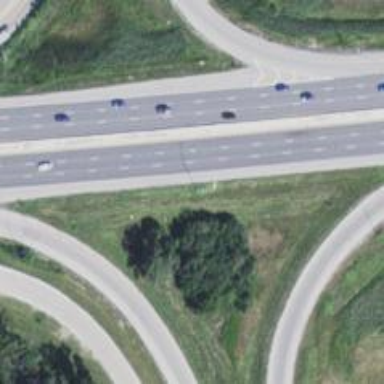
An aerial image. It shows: Trunk highway with expressway features.